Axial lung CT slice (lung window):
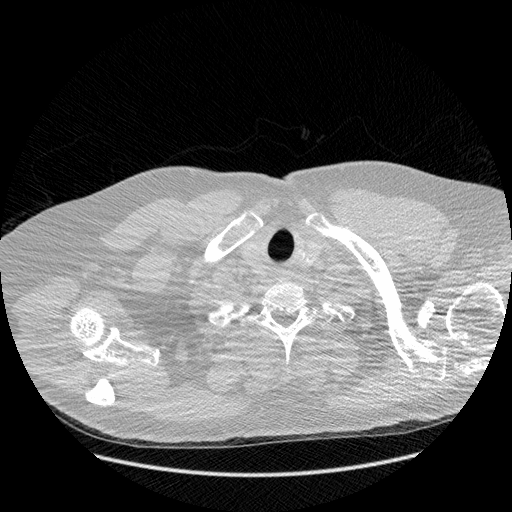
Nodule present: no